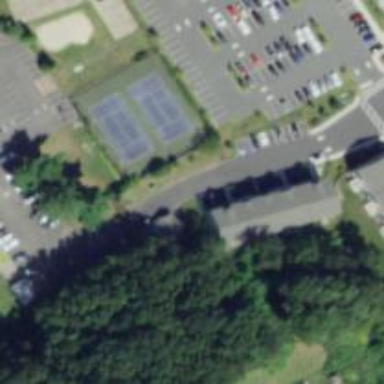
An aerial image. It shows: Tennis court in leisure pitch.